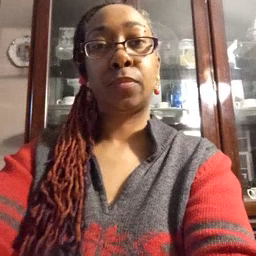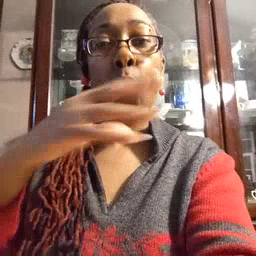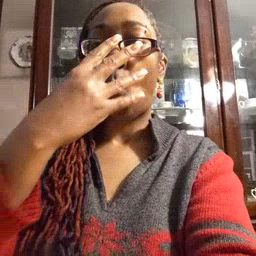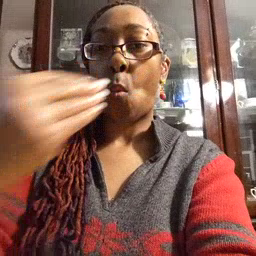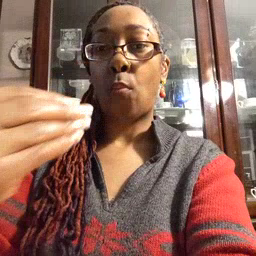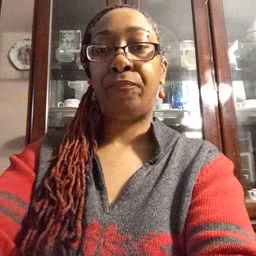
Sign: wolf